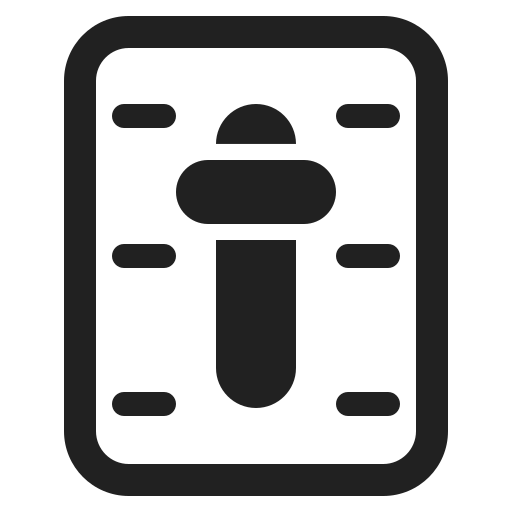
level slider high contrast